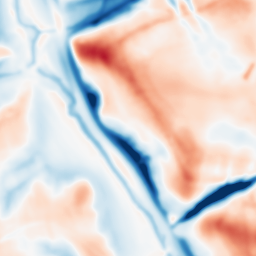
Category: multiscale
Decomposition family: dog_multiscale
Decomposition parameters: sigma_ratio: 1.4
n_scales: 6
base_sigma: 2
Upsampling method: linear_exact
Upsampling parameters: scale: 4
Upsampling scale: 4